Current action and preconditions to check: path_clear

Your task: For each precondition in the list above, predict whether it will hold at this action.

Consider the current scene as observed from the mobile robot's camera, and analyze the predicted future states of all dynamic agents (e.g., people, animals, vehicles, or any moving entities) within the NEXT SECOND.

IMPORTANT: Only answer "very likely" if you are absolutely certain—based on strong, clear evidence—that a dynamic agent will violate the precondition in the predicted future state. Do NOT answer "very likely" for unlikely, ambiguous, or low-probability risks.

Ask yourself for each precondition: Is there a high probability, with clear and convincing evidence, that the predicted future states of any dynamic agent will interfere with the predicted future state of the currently executing action within the NEXT SECOND, causing that precondition to fail?

Assess the risk level based on these predictions. Use "likely" or "very likely" if motions create a clear risk of interference.

Use "neutral" or "improbable" if agents are nearby but their predicted paths are clearly diverging or non-conflicting.

Failure Risk Categories: "very improbable", "improbable", "neutral", "likely", "very likely"

Answer Format: Output ONLY the probability_of_failure value from these categories: "very improbable", "improbable", "neutral", "likely", "very likely"

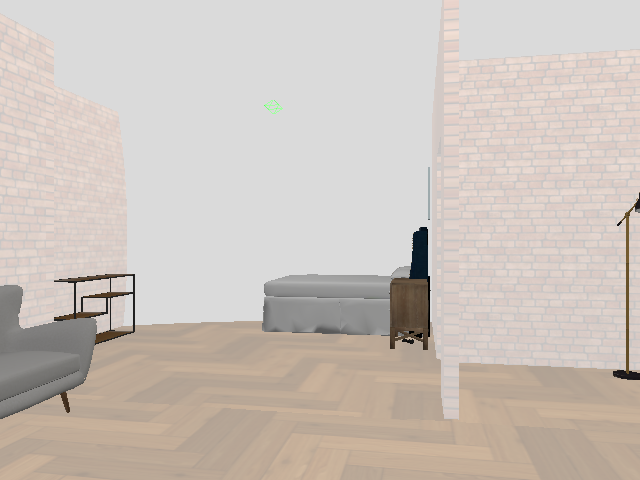

Answer: very improbable